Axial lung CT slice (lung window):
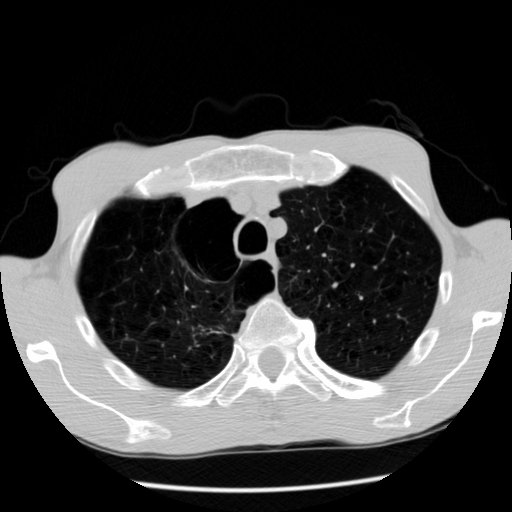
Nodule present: no